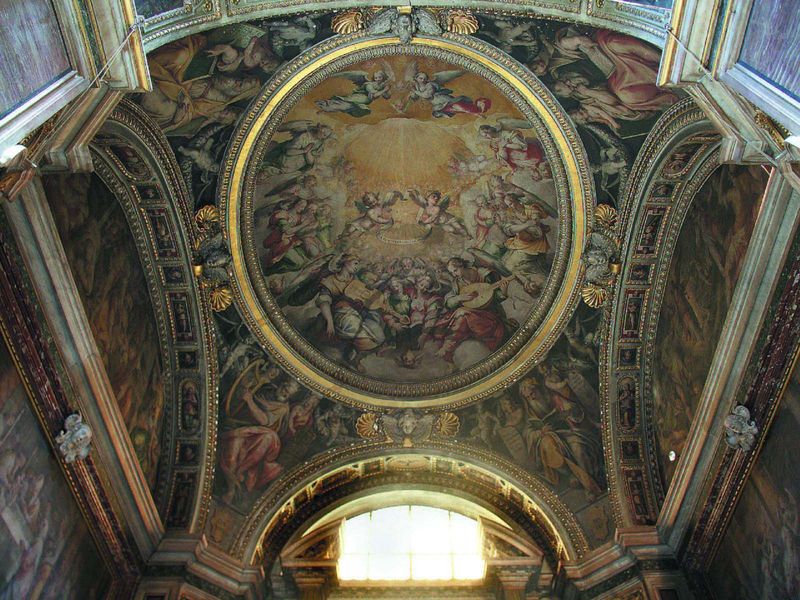
Titel: Ausstattung der zweiten Kapelle auf der Nordseite in Il Gesù in Rom
Künstler: Gaspare Celio
Standort: Rom, Il Gesù (EU - I - Latium)
Schlagwörter: flügel, gemälde, himmel, schatten, weiß, gelb, menschen, fenster, hell, licht, raum, alt, architektur, barock, rahmen, innenraum, kirche, gold, decke, gitarre, oval, rund, engel, schrift, bogen, ornamente, stuck, tor, foto, bögen, vergoldet, strahlen, zwickel, götter, rundbögen, fresken, deckengemälde, fresko, apoll, muscheln, harfe, putten, leier, putti, auferstehung, banderole, zentralraum, vierung, kirchenfenster, illusionsmalerei, glorie, scheinarchitektur, deckenfresko, beiwerk, engelsflügel, freskomalerei